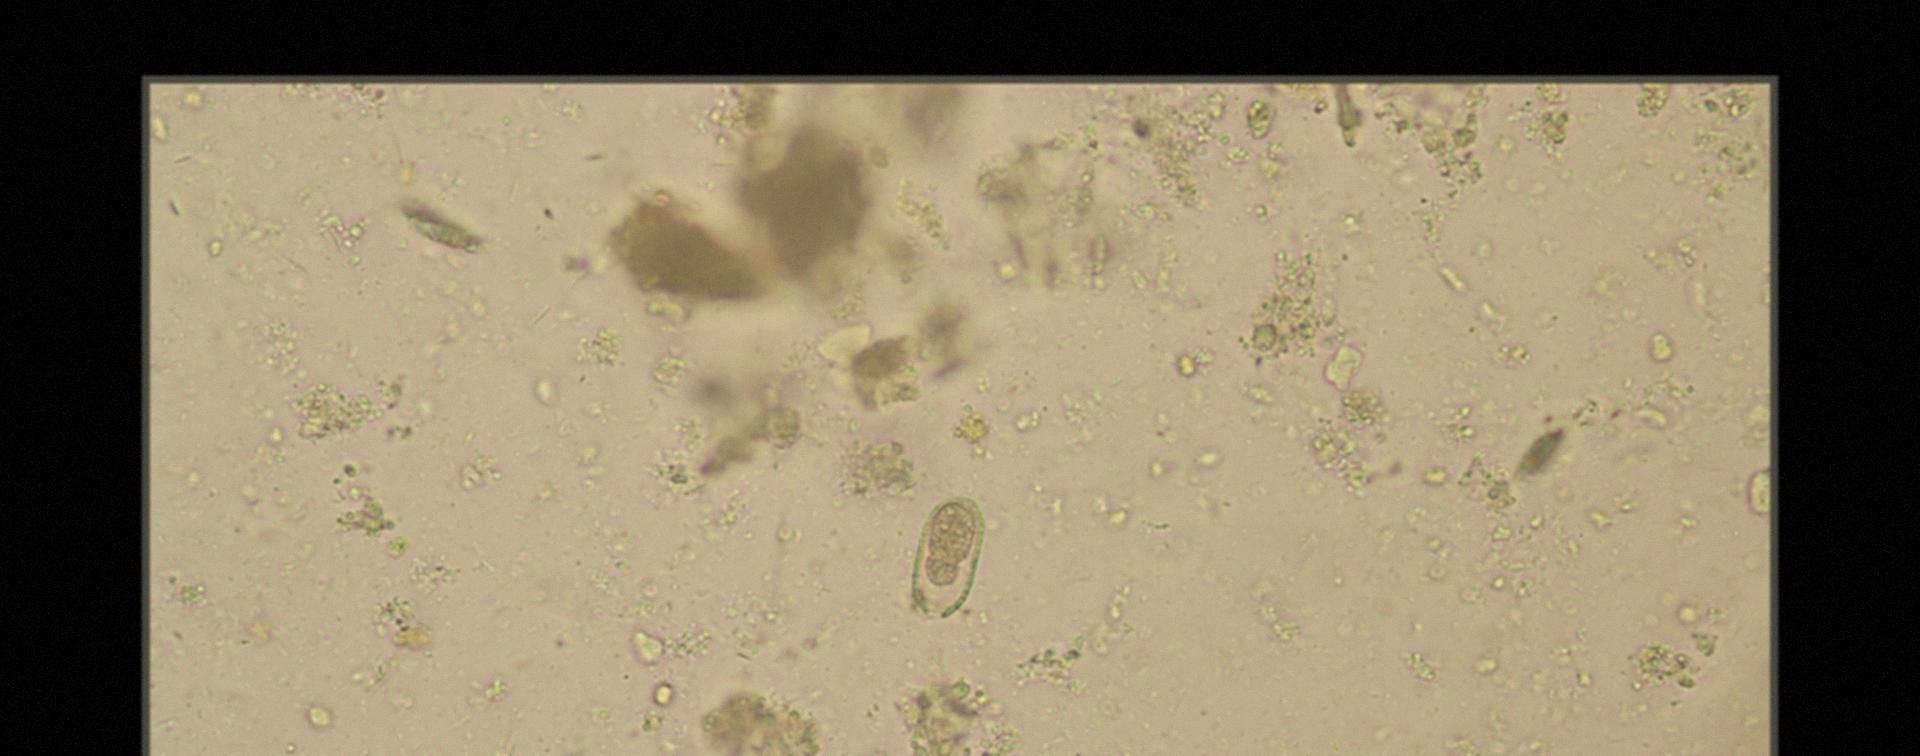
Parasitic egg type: Capillaria philippinensis